Field crop: maize
Growth stage: 1
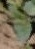
Species: datura